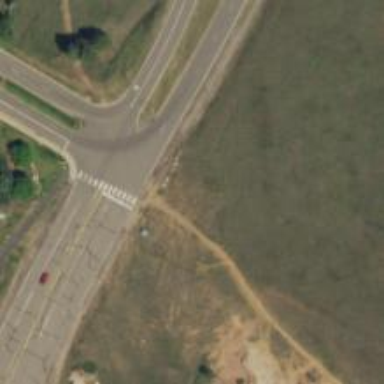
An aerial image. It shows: Tertiary road with asphalt surface.